Question: What are the outputs?
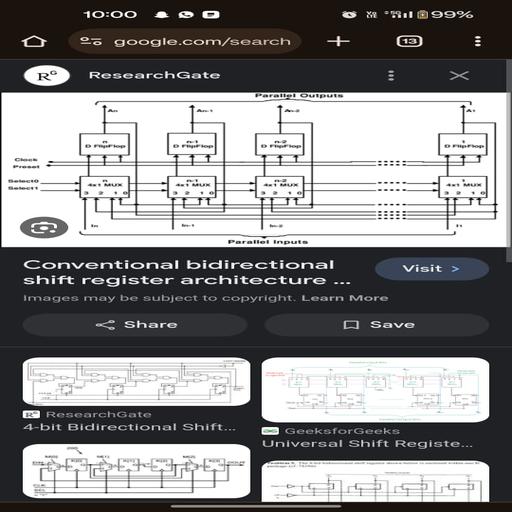
Answer: Parallel outputs